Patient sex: M
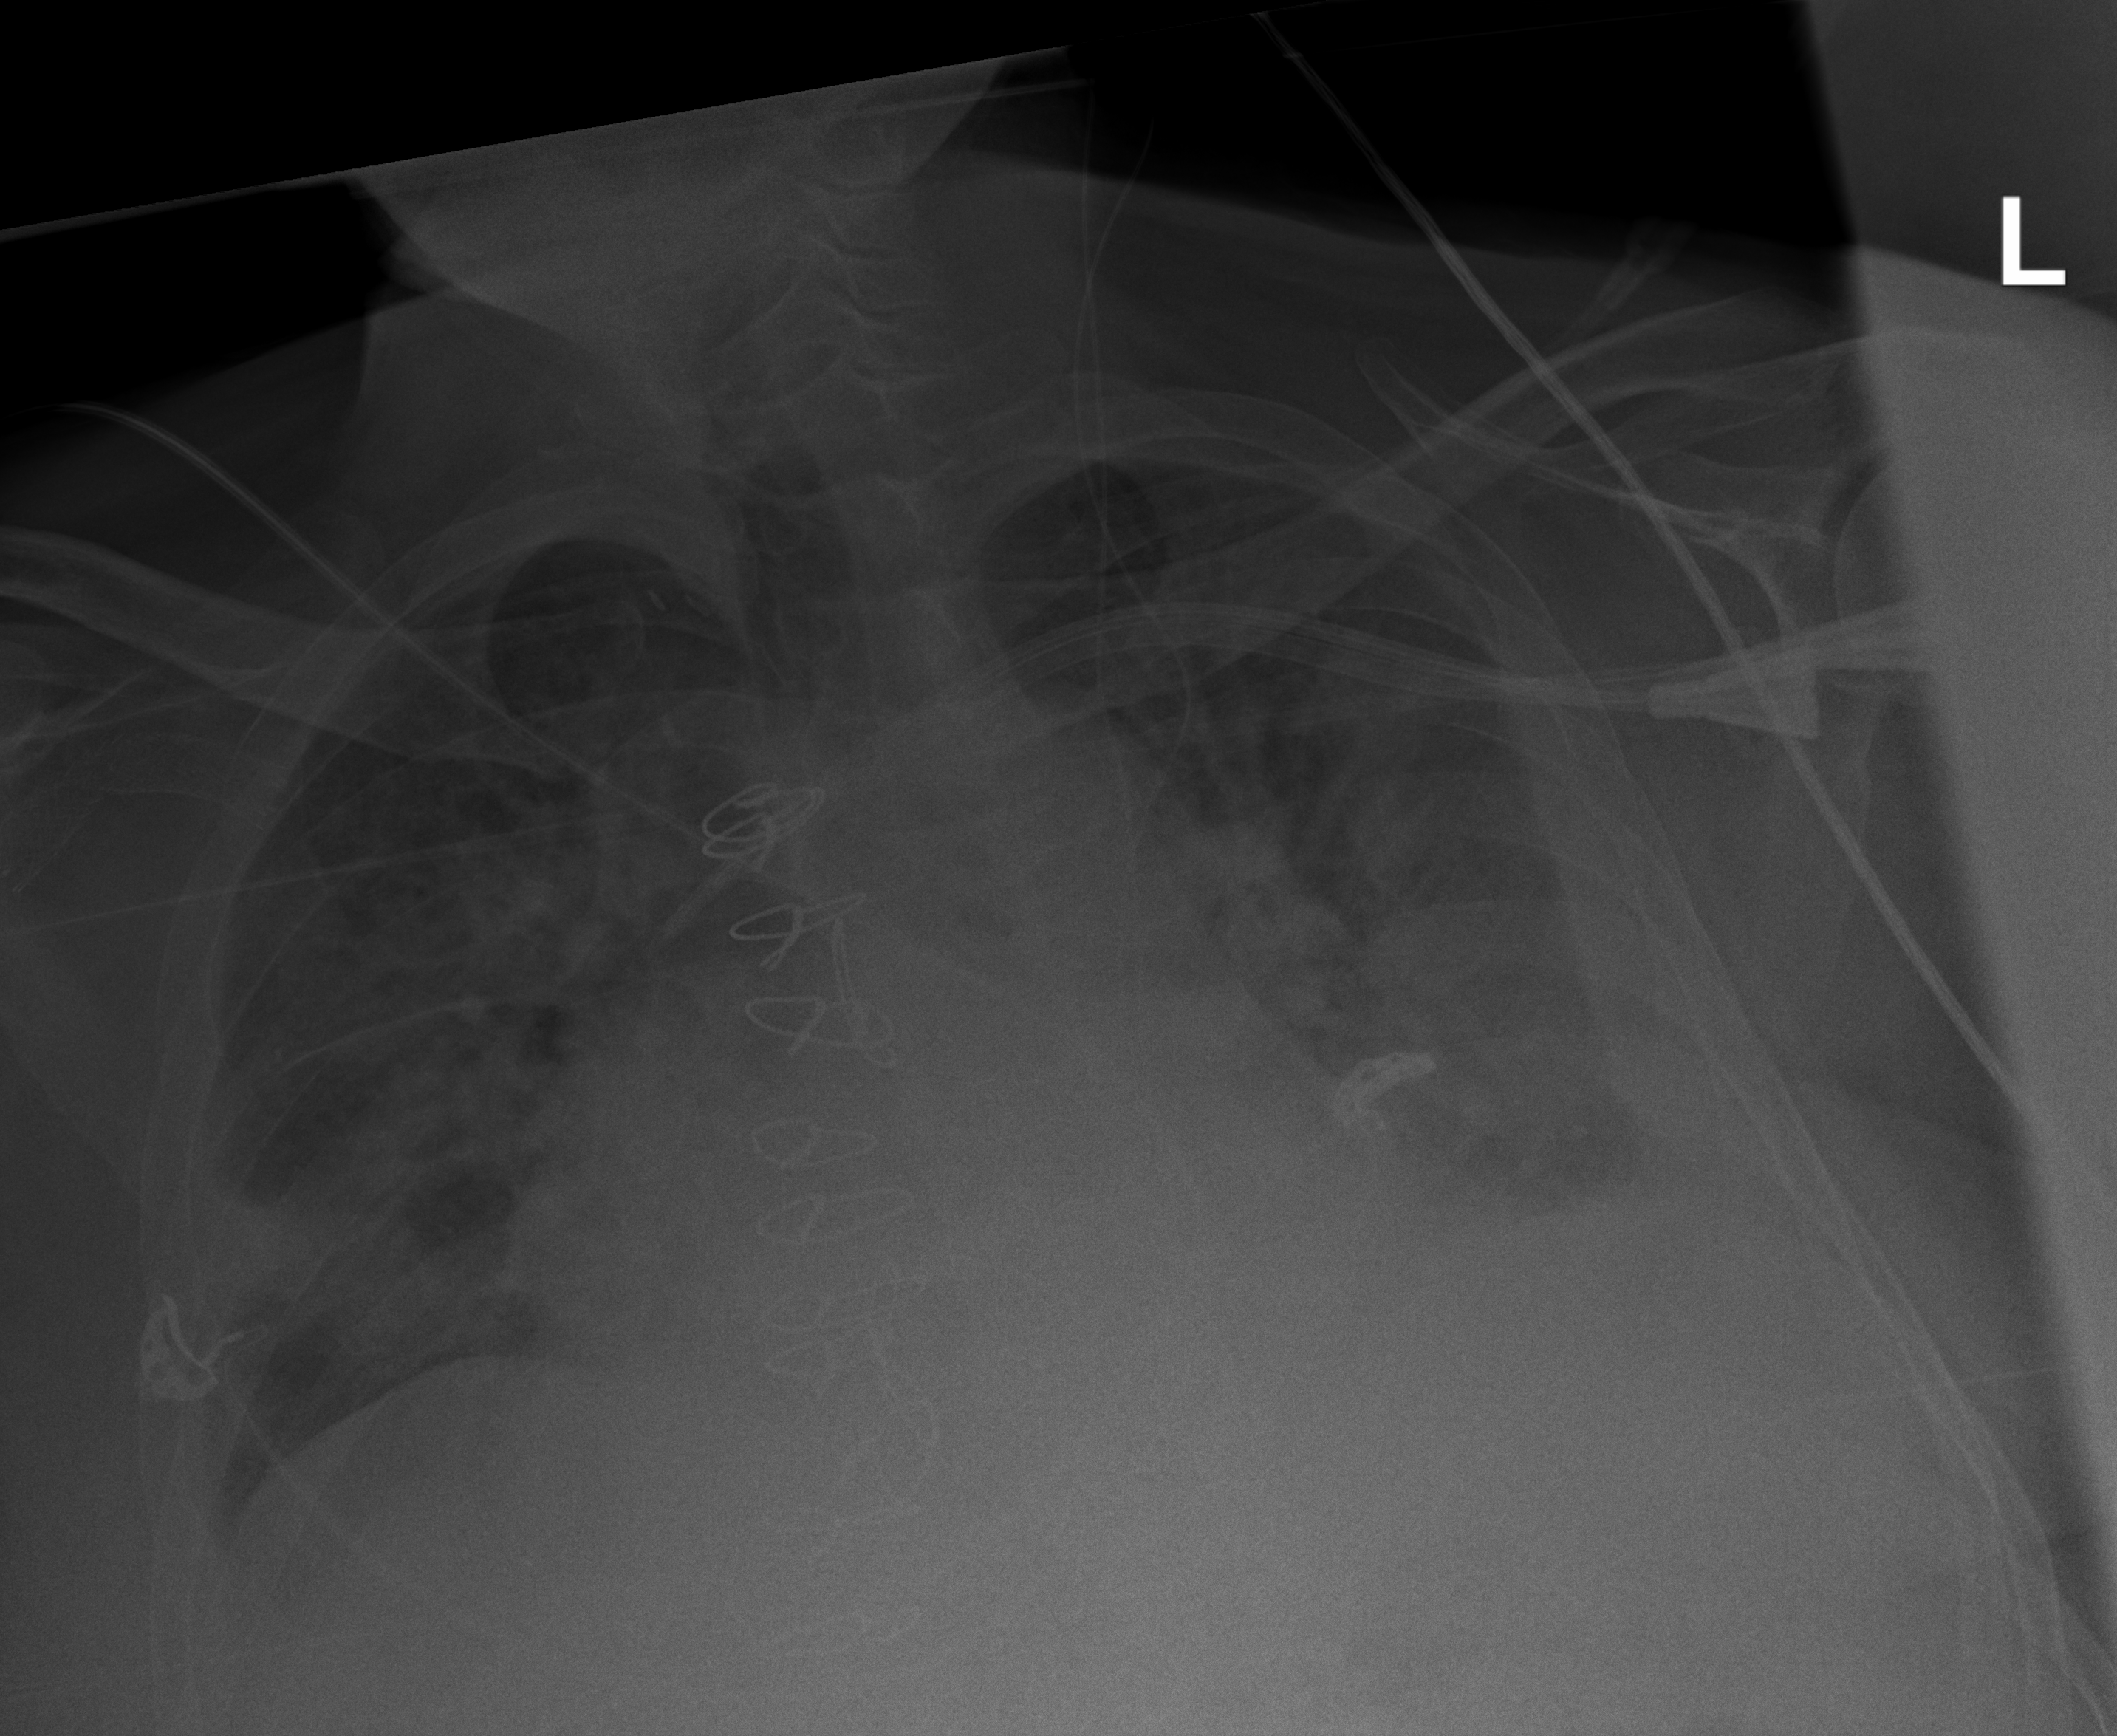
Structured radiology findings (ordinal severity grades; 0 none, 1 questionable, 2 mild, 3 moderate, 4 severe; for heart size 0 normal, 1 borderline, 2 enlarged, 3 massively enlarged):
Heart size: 2
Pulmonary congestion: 3
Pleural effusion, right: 2
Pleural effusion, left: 3
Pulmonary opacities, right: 3
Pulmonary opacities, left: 3
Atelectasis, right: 2
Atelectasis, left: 3